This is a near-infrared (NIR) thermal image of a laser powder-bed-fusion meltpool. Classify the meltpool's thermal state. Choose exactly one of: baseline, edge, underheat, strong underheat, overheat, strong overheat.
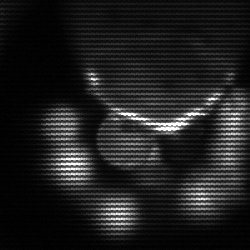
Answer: edge